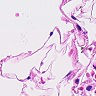
Metastatic tissue present: no